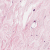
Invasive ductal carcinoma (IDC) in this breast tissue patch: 0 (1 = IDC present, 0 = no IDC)